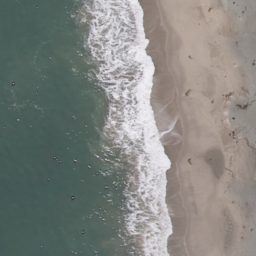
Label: beach